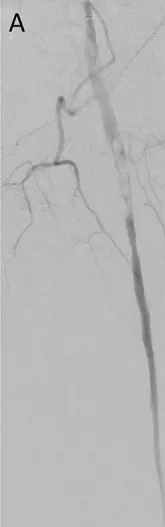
Case 1 intra-operative vascular angiography demonstrating. Iatrogenic distal embolization in the left common femoral artery.
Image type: radiology (ct)